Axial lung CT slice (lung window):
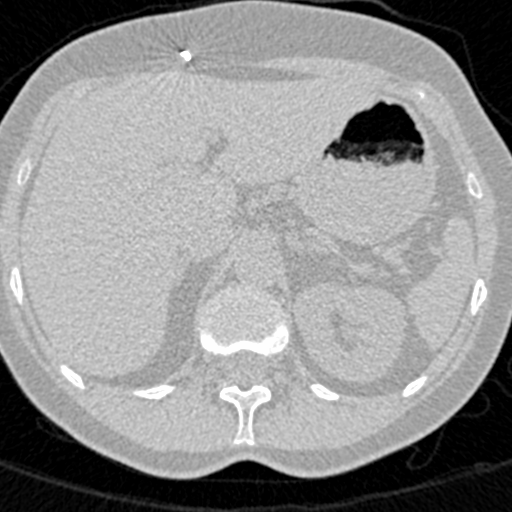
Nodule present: no